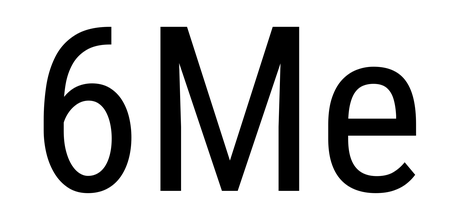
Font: Roboto_Condensed_Regular